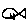
Label: fish